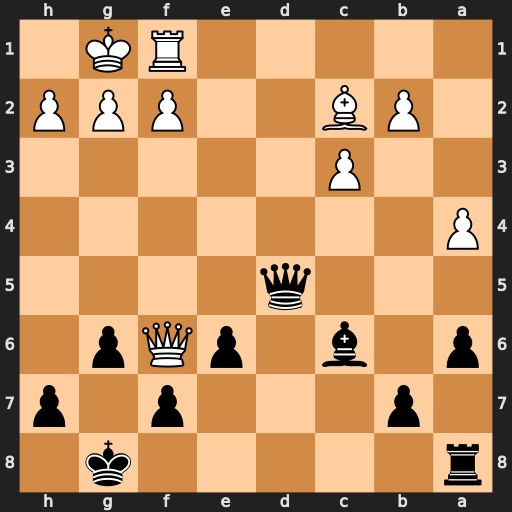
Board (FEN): r5k1/1p3p1p/p1b1pQp1/3q4/P7/2P5/1PB2PPP/5RK1
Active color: b
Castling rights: -
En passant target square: -
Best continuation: Qxg2#